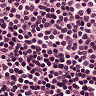
Metastatic tissue present: no